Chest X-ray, AP view. Patient: 61 years old, sex F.
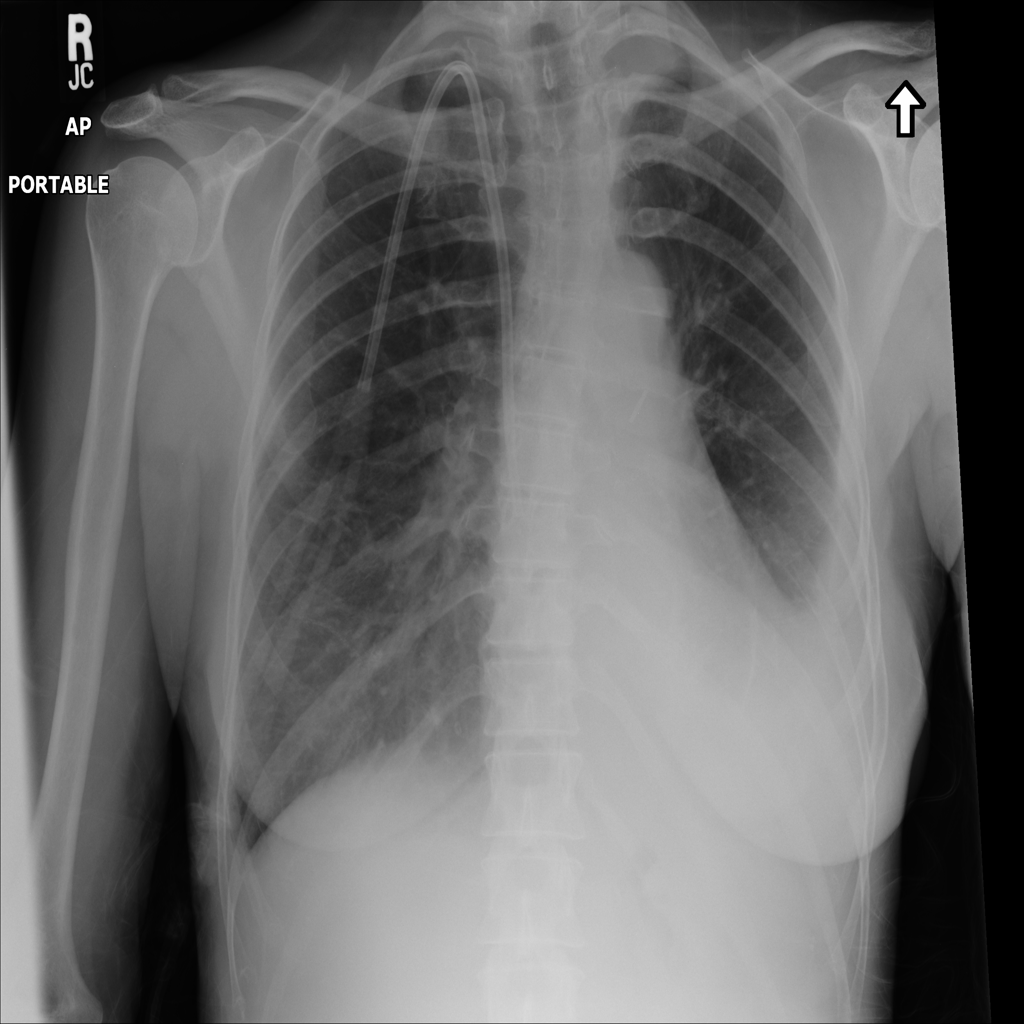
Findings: Atelectasis, Effusion